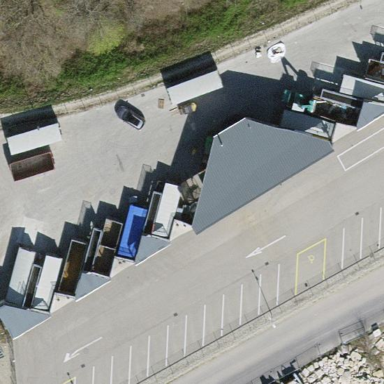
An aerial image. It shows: Recycling center.